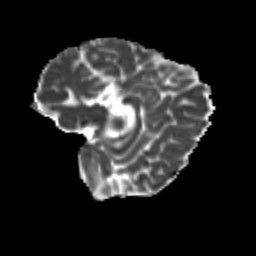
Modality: MD
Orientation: sagittal
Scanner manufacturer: siemens
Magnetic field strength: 3 T
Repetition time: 9.2 s
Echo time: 0.084 s